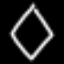
Label: diamond